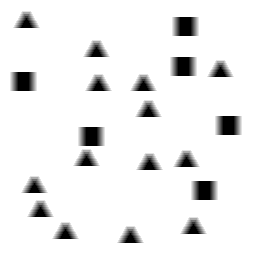
Squares: 6
Triangles: 14
Stars: 0
Total shapes: 20